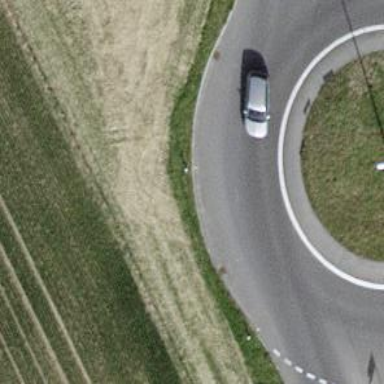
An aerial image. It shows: Secondary road leading to roundabout.